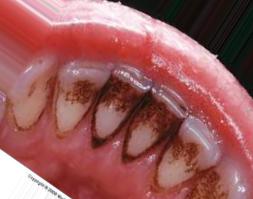
Condition: Tooth Discoloration